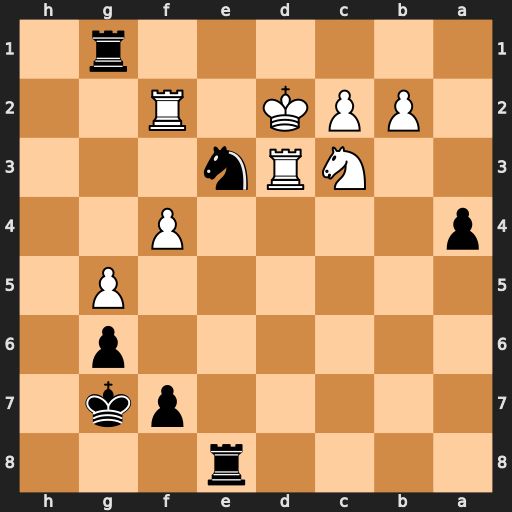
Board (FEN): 4r3/5pk1/6p1/6P1/p4P2/2NRn3/1PPK1R2/6r1
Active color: b
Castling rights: -
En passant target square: -
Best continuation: Nc4#